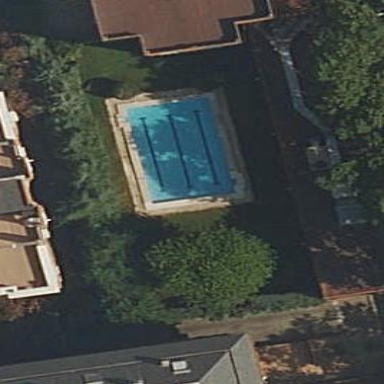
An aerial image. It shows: Swimming pool located in leisure land.